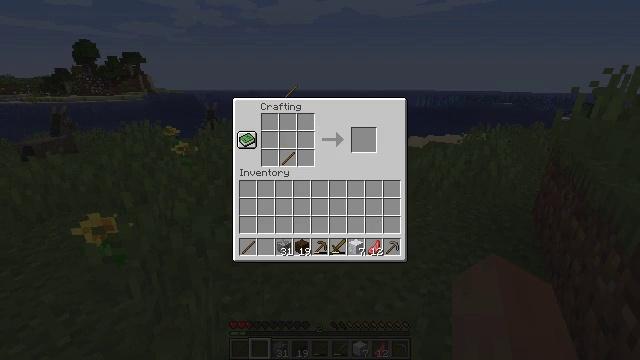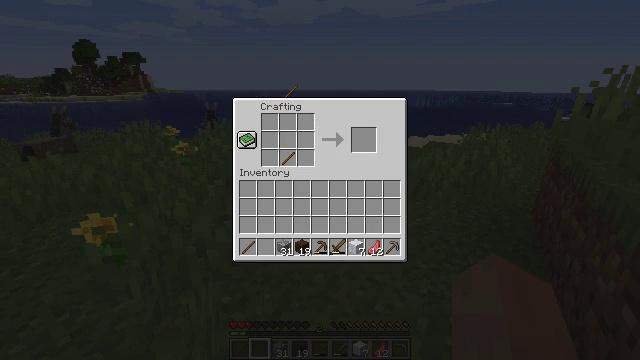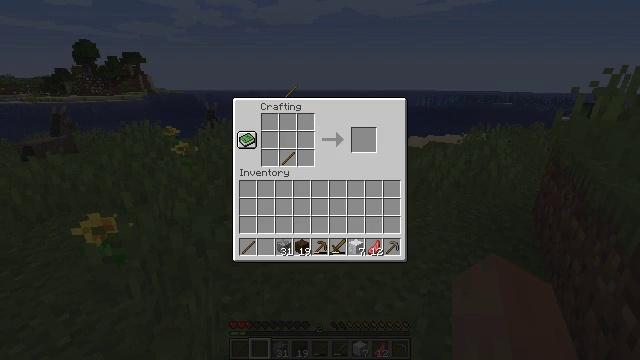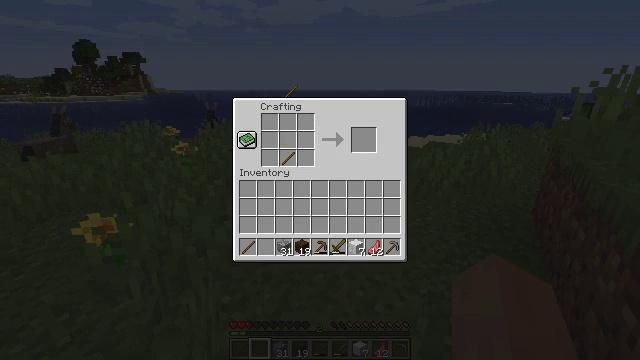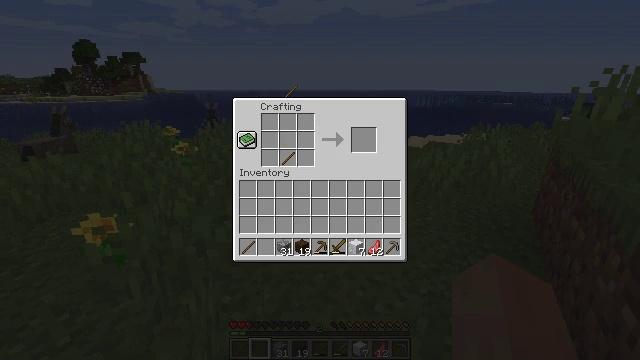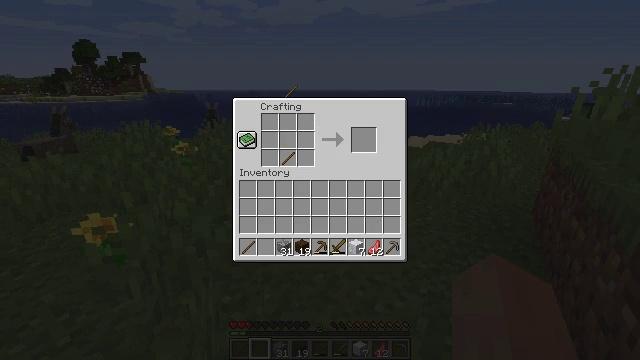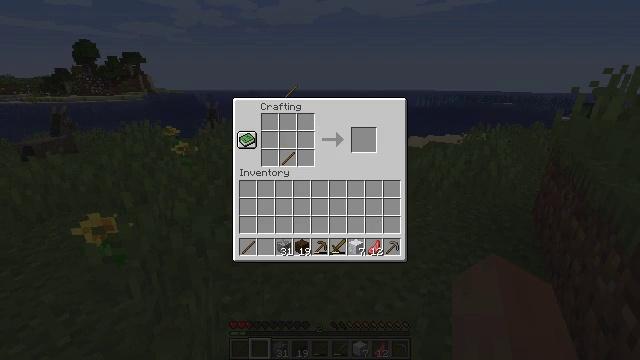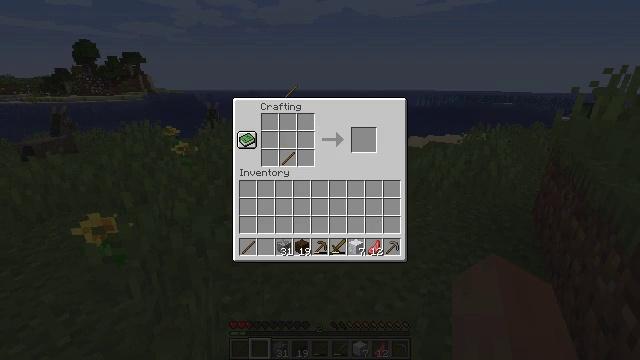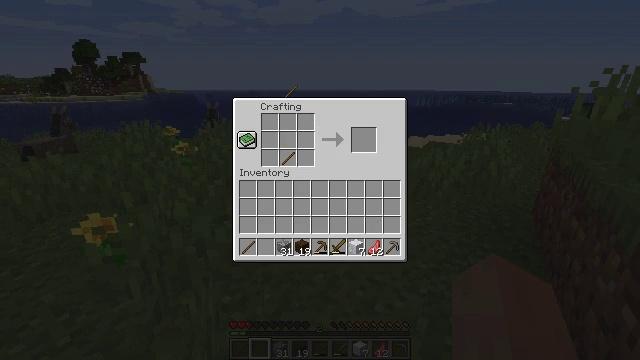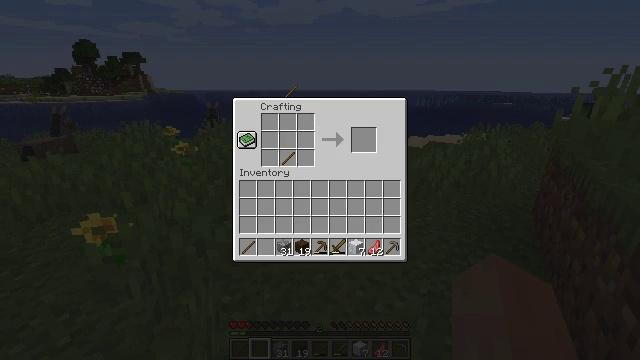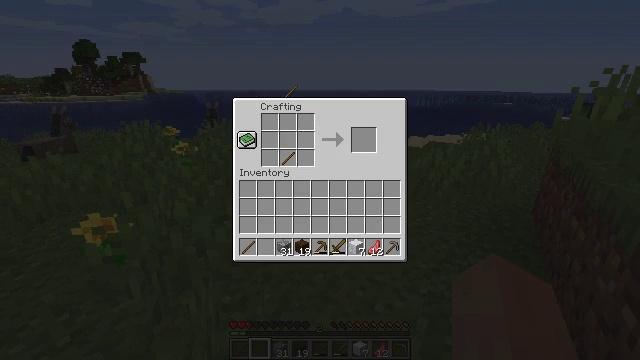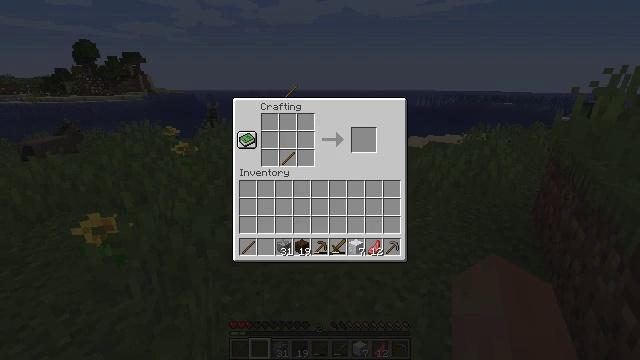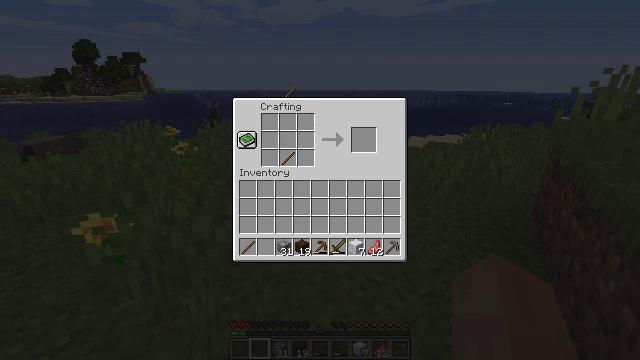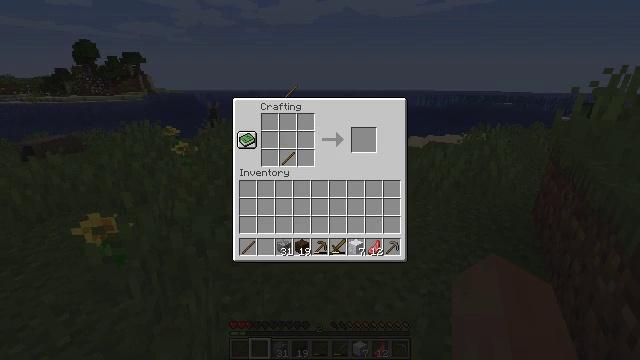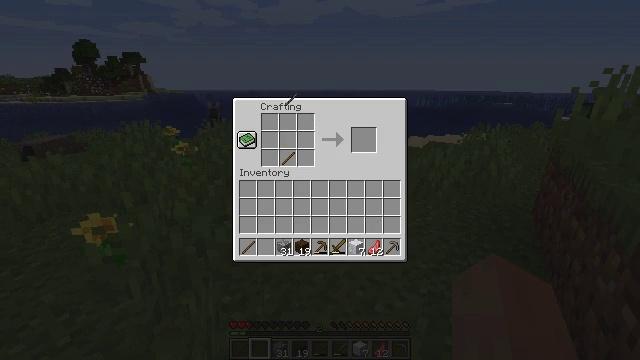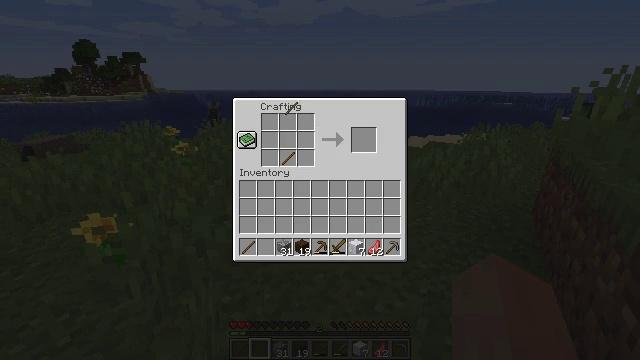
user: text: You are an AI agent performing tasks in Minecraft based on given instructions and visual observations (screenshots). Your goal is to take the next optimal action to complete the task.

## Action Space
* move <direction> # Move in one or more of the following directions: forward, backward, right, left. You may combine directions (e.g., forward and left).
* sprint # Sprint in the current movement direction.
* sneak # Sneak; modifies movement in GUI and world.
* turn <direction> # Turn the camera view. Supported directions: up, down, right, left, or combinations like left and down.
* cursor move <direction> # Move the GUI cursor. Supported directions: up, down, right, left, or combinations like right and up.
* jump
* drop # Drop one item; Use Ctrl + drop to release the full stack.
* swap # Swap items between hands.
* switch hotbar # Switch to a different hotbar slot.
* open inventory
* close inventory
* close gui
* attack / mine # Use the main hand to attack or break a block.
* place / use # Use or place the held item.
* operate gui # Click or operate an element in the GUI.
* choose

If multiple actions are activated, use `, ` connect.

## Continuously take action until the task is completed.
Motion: motion action
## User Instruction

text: Craft the stone sword.
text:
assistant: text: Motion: no_op
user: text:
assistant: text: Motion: no_op
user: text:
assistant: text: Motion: no_op
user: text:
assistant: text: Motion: no_op
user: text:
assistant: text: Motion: no_op
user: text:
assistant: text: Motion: no_op
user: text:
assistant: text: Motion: no_op
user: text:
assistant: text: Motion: no_op
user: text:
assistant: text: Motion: no_op
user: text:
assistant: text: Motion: no_op
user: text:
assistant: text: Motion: no_op
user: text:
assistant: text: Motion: no_op
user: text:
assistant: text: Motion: no_op
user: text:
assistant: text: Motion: cursor move down
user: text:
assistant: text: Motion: cursor move down
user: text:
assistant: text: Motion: cursor move down
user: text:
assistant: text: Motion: no_op
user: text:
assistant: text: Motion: no_op
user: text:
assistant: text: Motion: no_op
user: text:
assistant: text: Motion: no_op
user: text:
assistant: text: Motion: cursor move down
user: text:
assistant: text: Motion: cursor move down
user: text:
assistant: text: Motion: no_op
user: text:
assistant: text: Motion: no_op
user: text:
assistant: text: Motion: no_op
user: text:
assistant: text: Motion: no_op
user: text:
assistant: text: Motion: no_op
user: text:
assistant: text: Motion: no_op
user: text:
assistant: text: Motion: no_op
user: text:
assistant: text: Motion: operate gui